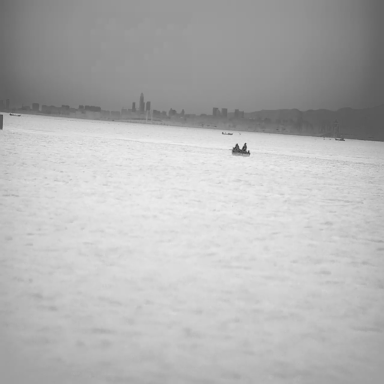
There are four bulk_carriers in the infrared image.